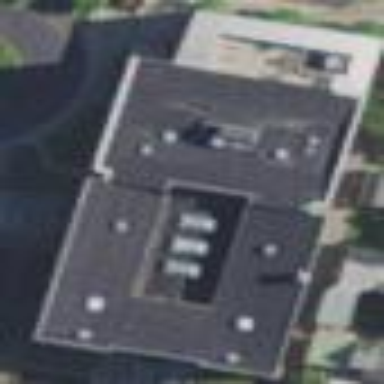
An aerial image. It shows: School building.